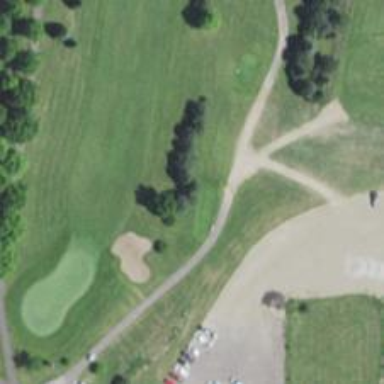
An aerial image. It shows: Golf tee.